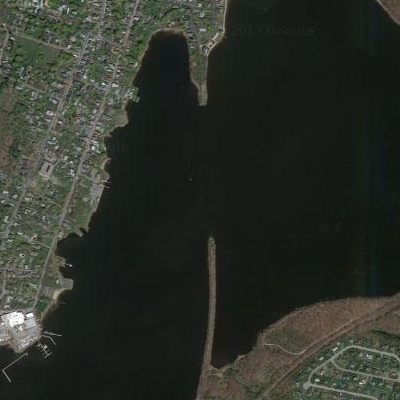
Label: dRiverLake